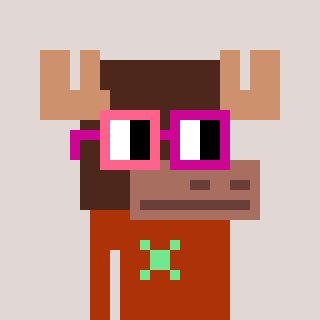
a pixel art character with square pink and red glasses, a moose-shaped head and a hotbrown-colored body on a warm background